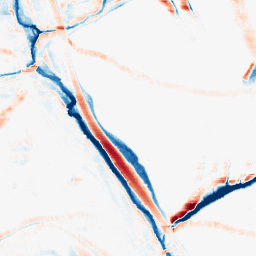
Category: morphological
Decomposition family: morphological_rect
Decomposition parameters: operation: average
width: 20
height: 10
Upsampling method: sinc_blackman
Upsampling parameters: scale: 4
kernel_size: 16
Upsampling scale: 4